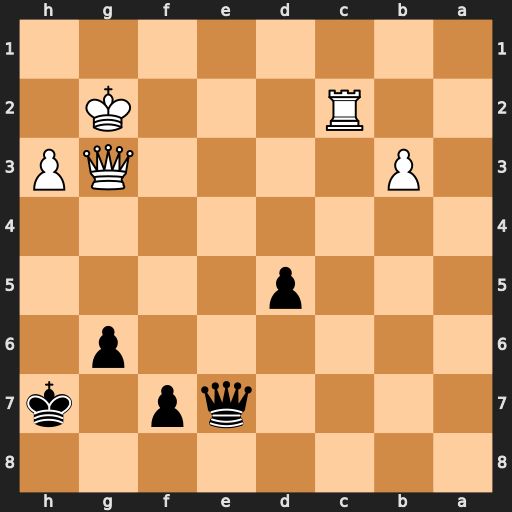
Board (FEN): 8/4qp1k/6p1/3p4/8/1P4QP/2R3K1/8
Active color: b
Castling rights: -
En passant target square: -
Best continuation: Qe4+ Kf1 Qxc2